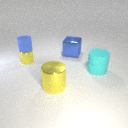
small yellow metal cylinder below small blue rubber cylinder